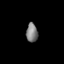
Tissue: prostate
Cell type: T cells
Senescence score: 0.8152
Nuclear area (px): 212
Mean DAPI intensity: 127.274